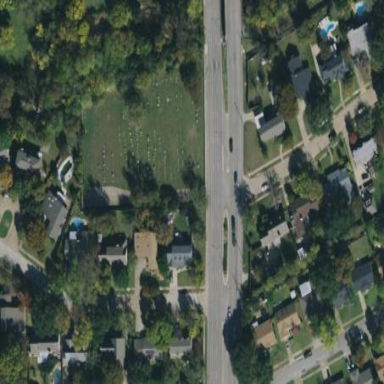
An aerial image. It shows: Cemetery.